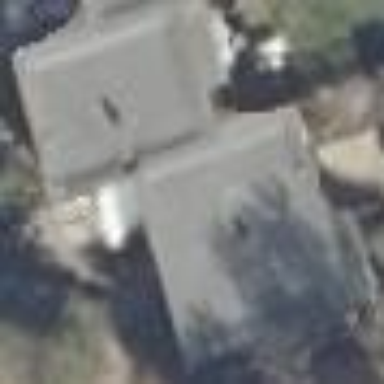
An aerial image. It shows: Residential building with flat roof.